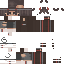
A male human skin with medium skin, wearing brown long hair dressed in a blue hoodie and black pants, featuring a closed mouth.